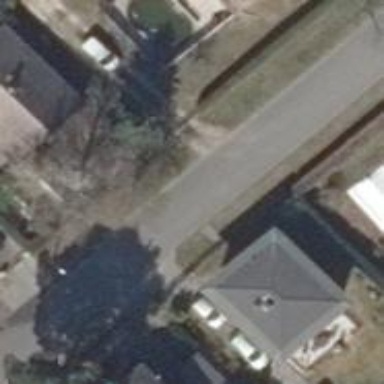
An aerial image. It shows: Driveway.